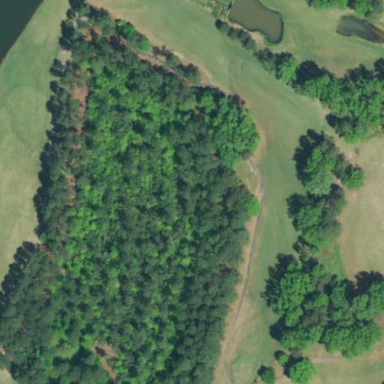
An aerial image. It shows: Golf fairway surrounded by grass.